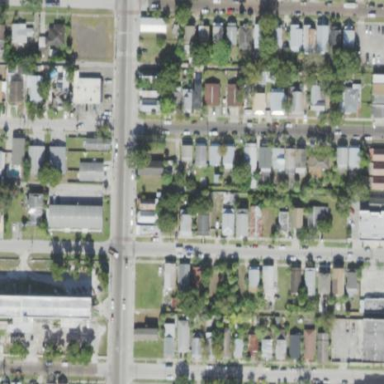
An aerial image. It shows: This residential area consists of single-family homes.